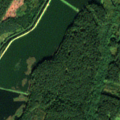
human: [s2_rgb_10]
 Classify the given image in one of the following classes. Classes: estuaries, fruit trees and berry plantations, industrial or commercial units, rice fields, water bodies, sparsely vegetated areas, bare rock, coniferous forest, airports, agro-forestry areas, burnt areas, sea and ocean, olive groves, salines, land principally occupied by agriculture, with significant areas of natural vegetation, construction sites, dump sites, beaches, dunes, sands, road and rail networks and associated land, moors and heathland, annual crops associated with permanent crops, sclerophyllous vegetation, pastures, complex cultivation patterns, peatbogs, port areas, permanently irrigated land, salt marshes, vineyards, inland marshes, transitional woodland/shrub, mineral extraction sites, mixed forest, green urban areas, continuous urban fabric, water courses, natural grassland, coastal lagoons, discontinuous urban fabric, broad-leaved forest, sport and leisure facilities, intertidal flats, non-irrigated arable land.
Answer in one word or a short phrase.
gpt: non-irrigated arable land, complex cultivation patterns, broad-leaved forest, coniferous forest, transitional woodland/shrub, water bodies